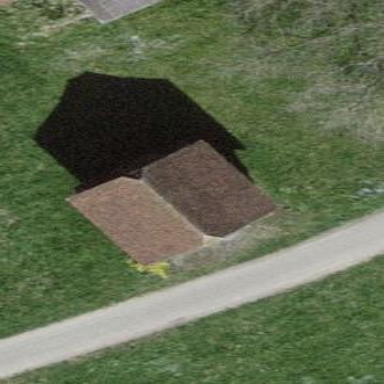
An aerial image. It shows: Granary building.